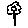
Label: flower